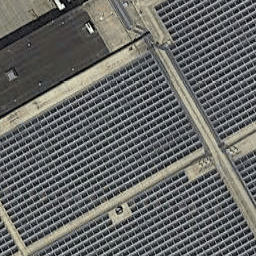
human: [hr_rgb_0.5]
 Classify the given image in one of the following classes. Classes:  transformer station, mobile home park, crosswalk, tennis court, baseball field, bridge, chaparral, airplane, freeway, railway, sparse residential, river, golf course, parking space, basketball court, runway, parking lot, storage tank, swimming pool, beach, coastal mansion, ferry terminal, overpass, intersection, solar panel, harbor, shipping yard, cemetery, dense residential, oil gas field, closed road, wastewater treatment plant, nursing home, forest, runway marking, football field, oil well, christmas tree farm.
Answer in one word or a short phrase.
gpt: solar panel